Question: My reproducible data is as follows:
'''
x <- c(7232L, 6274L, 8163L, 7421L, 6362L, 7206L, 7600L, 7421L, 9381L,
8173L, 7473L, 6318L, 5360L, 4732L, 7249L, 6435L, 5556L, 6256L,
6543L, 6113L, 8288L, 7438L, 6272L)
y <- c(1.649, -0.27, 0.149, 0.504, -0.634, 1.067, -1.243, 0.539, -2.399,
0.281, 0.217, 0.371, -0.937, -2.238, -0.71, 0.295, -0.289, -0.271,
0.944, 0.724, -0.149, 0.204, 1.932)
'''
Plotting this:
'''
plot(y,x)
'''
gives a simple scatter plot:

How do I add a curve of best fit to the above scatter plot? I came across abit of stuff on using the 'loess' function, but that didn't seem to work.
I'm new to R and I've been searching for this for a couple hours nows. Any help would be GREATLY appreciated.
Thanks
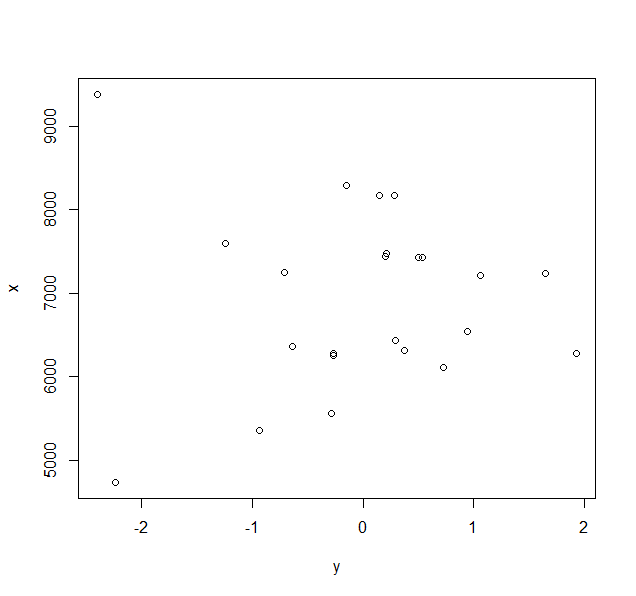
Answer: Using 'x' and 'y' switched around as in the question and 'loess'
'''
dat <- dat[order(dat$y),]
fit <- loess(x ~ y, data = dat)
plot(dat$y, dat$x)
lines(dat$y, predict(fit, dat))
'''